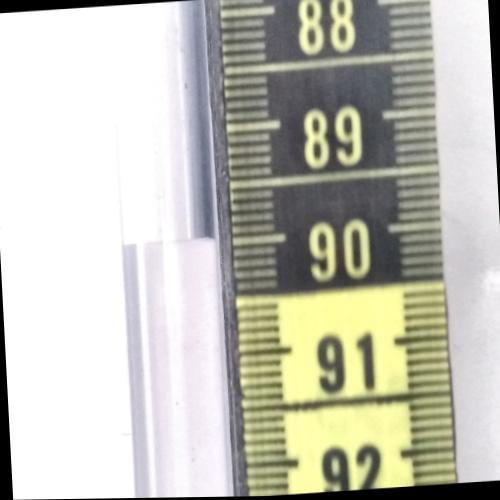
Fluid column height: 90.0 cm